Question: I used the tutorial listed here to parse my XML:
<URL>
The problem I am having is when I try to read in the XML description tag all I get is this:

The "<" symbol is where the description should go. This is the feed I am reading: <URL>
Please help me solve my issue in getting the real text into the description. Thank you!
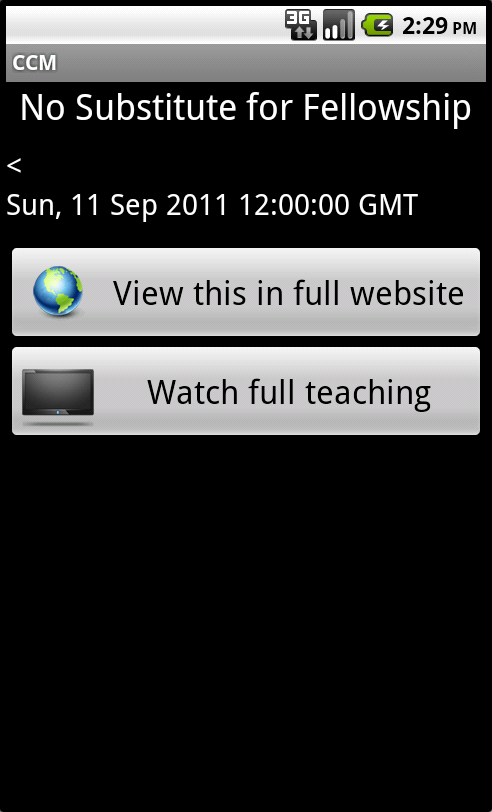
Answer: If the data is html encoded, you can use one of the following methods -- or if it is unencoded, you can surround the content in CDATA tags.
'''
Spanned spannedContent = Html.fromHtml(htmlString);
textView.setText(spannedContent, BufferType.SPANNABLE);
'''
or
'''
WebView webview = (WebView) findViewById(R.id.aWebView);
String htmlString = "<html><body>Some html</body></html>";
webview.loadData(htmlString, "text/html", "utf-8");
'''